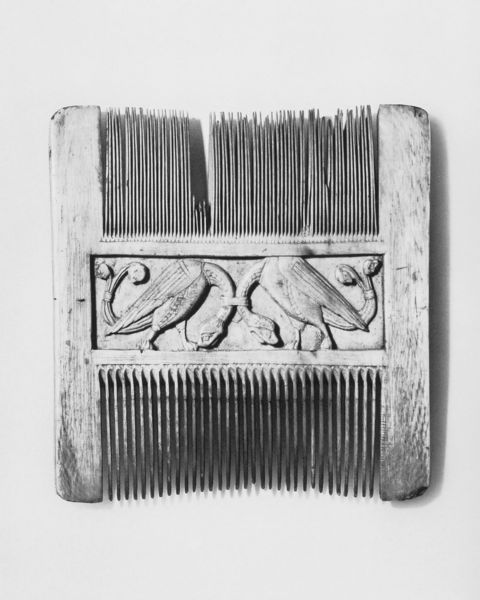
Titel: Konsekrationskamm aus dem Annoschrein
Standort: Siegburg, St. Servatius (EU - D - NRW)
Schlagwörter: feder, flügel, kopf, vogel, weiß, frankreich, holz, köpfe, paris, schmuck, schwarz, tier, tiere, ornament, alt, federn, hals, vögel, beine, schwanz, bein, schnabel, italien, kamm, dekor, verzierung, metall, fein, foto, antike, hälse, kranich, pelikan, geschenk, rom, schnitzerei, toilette, rau, kaputt, zähne, handwerk, werkzeug, antik, griechisch, mittelalter, fabelwesen, gebunden, schwänze, hochzeit, ornamentik, verbunden, kunsthandwerk, schwäne, reliquie, geschnitzt, schnitzen, elfenbein, zahn, schnitzkunst, gebrochen, heirat, beschädigt, beidseitig, pfauen, schwanzfedern, abgebrochen, zinken, hamm, gesägt, beschädift, doppelkamm, toilettenartikel